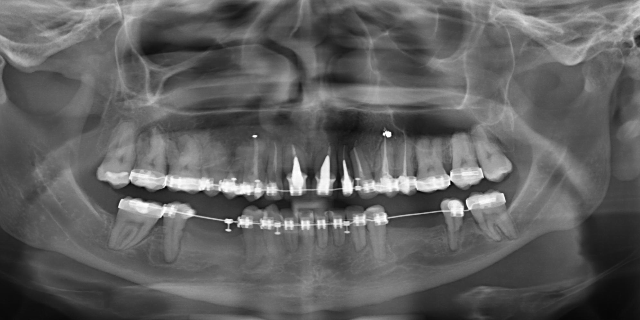
adult